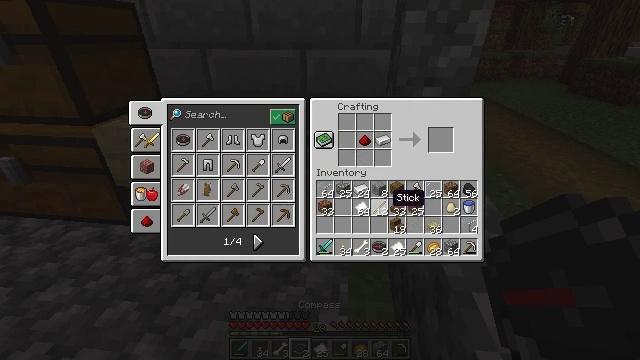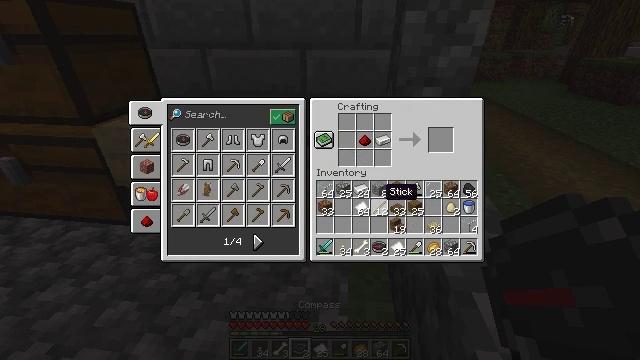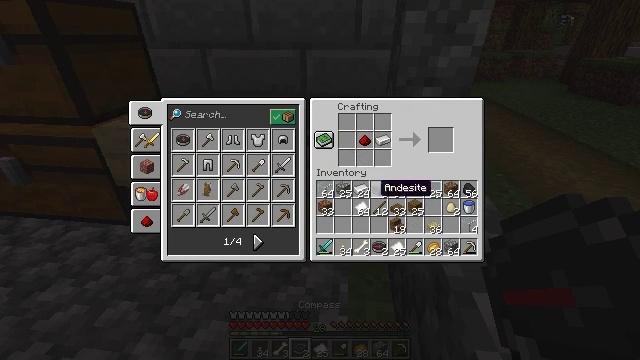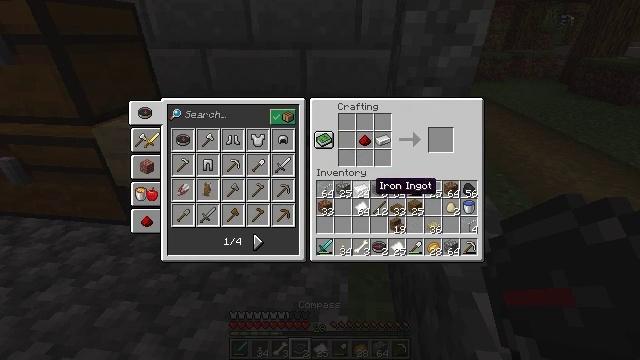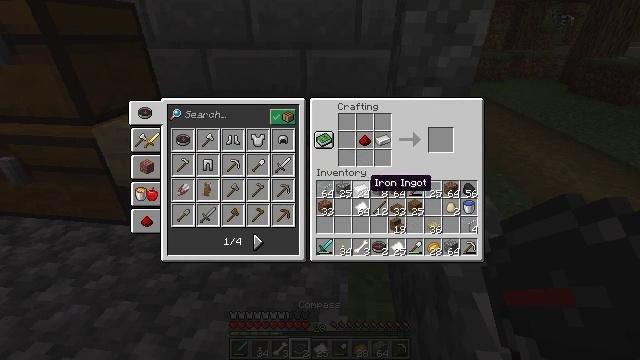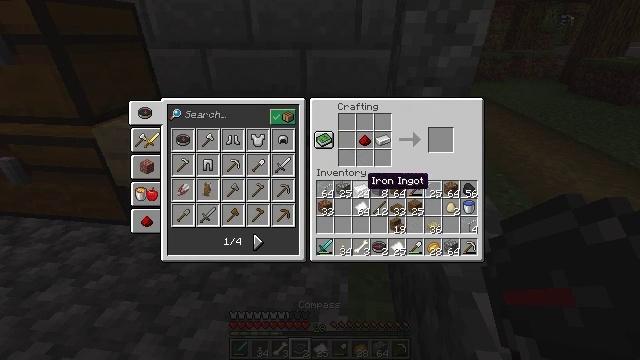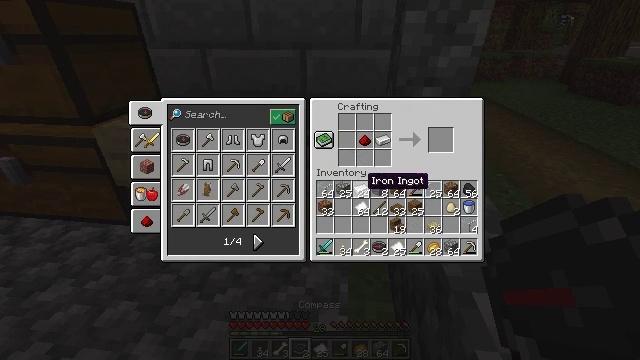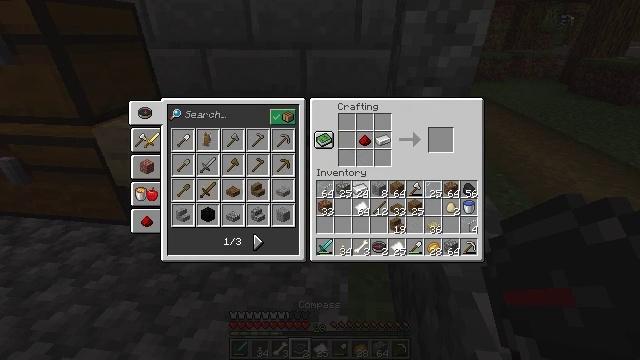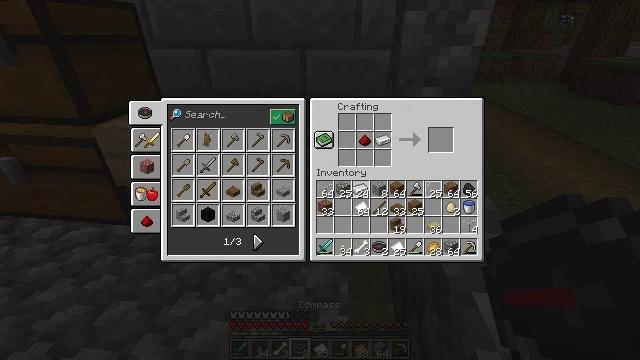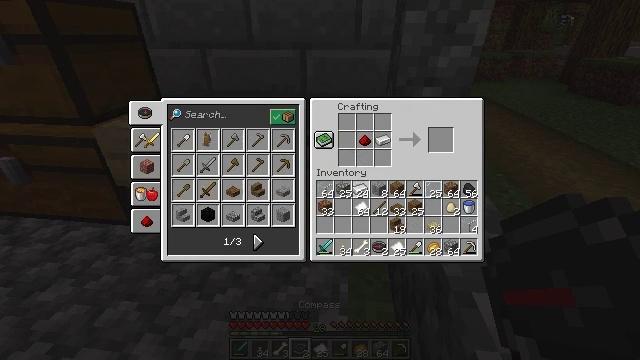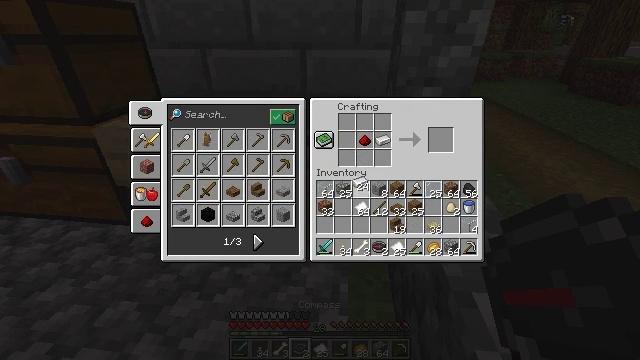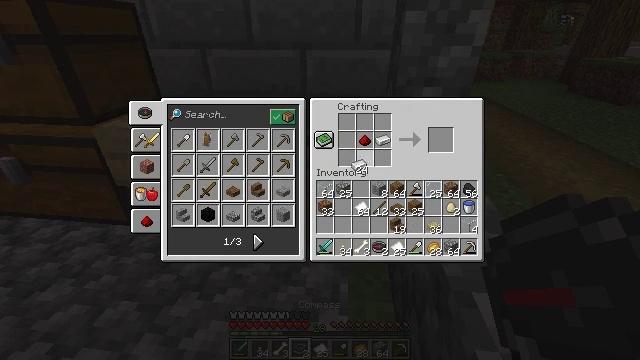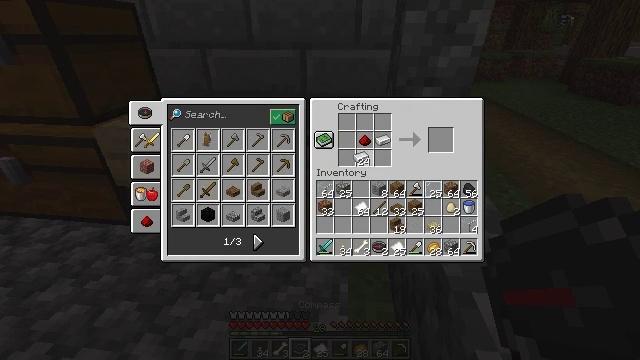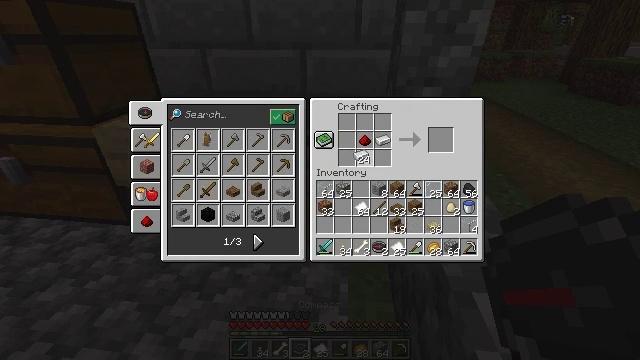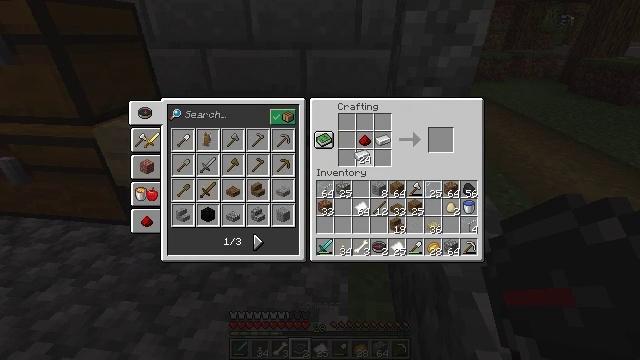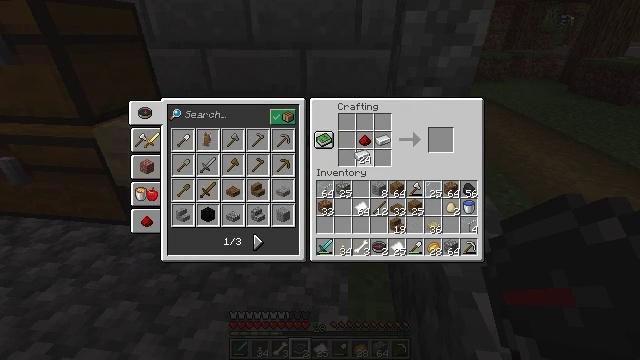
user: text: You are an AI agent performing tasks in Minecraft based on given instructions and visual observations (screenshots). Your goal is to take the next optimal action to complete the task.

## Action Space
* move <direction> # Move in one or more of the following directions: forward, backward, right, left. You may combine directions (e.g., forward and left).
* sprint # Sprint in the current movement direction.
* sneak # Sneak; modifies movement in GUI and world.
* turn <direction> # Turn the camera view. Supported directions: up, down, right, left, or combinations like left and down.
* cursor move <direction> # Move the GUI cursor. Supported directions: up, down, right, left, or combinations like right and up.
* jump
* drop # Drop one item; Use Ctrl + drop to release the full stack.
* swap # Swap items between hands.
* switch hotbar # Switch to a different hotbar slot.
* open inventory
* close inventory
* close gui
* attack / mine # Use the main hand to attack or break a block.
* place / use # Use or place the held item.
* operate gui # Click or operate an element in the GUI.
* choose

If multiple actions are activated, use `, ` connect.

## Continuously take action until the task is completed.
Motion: motion action
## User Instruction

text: Use iron ingots and redstone to craft a compass.
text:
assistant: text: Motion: no_op
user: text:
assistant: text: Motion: no_op
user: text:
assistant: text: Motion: no_op
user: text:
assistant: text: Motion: no_op
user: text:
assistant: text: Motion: no_op
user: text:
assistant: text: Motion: no_op
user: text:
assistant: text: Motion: operate gui
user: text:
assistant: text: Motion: operate gui
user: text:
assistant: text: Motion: operate gui
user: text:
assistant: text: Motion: no_op
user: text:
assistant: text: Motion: cursor move up
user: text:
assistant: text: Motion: cursor move up
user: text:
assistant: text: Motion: no_op
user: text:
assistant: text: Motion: choose
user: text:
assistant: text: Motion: choose
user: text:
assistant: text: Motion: choose
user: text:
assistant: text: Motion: no_op
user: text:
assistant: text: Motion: cursor move left and up
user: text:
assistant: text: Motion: cursor move left and up
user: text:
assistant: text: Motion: choose
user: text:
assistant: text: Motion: choose
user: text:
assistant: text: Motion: choose
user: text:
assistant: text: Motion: no_op
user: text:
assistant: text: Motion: no_op
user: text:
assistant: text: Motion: no_op
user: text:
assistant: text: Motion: choose
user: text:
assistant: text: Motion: choose
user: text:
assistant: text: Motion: choose
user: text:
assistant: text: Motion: no_op
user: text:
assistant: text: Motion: cursor move down